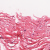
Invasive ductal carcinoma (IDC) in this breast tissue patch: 0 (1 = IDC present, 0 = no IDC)